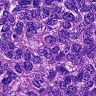
Metastatic tissue present: yes